Question: If I have a property in a Revit Family Type Library that is a Family Type is there a way I can reference the type that is selected in the property for use in formulas.
Say for example I have a parameter "Bolt Washer (default)" parameter name and the value I have set in the Value field is "Washer : 50x50x3".
I would like to be able to have a value of a another parameter in the type that is changed based on the selected value in the Value field of the Bolt Washer parameter.
For example:
'''
IF (Bolt Washer = "50x50x3", 3, IF(Bolt Washer = "65x65x6", 6, 10))
'''

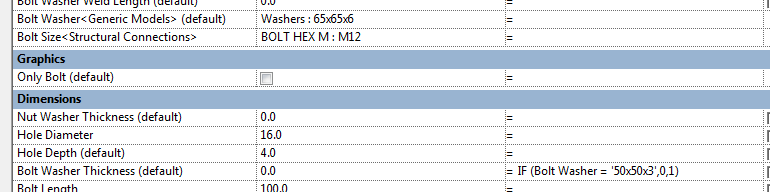
Answer: Unfortunately, there is no way to do what you'd like. Also, you can't reference text of a parameter either. For example you can't use a formula of: IF(Bolt Text='text',0,1)
You're best best is to make the Bolt Washer Thickness and Bolt Washer Type parameters.